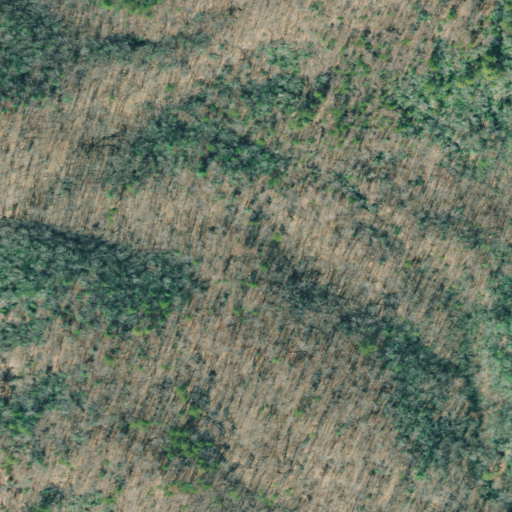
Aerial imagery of ridge(s) in Georgia named Pine Ridge containing deciduous forest and mixed forest